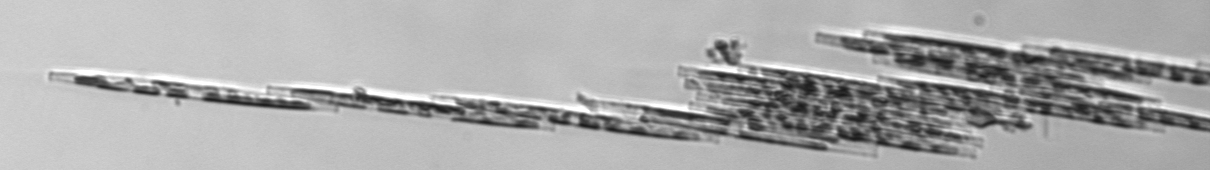
Label: Bacillaria